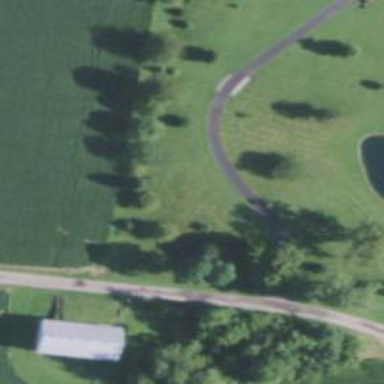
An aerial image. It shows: Driveway leading to service road.